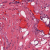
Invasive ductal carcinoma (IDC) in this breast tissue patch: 1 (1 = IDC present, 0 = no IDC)